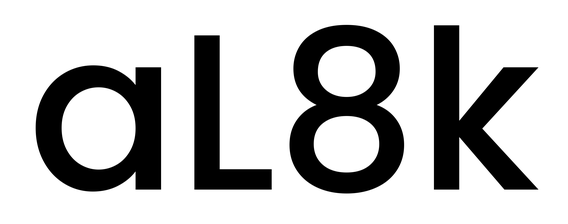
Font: Poppins-Medium